Field crop: tomato
Growth stage: 1
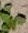
Species: solanum